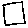
Label: square